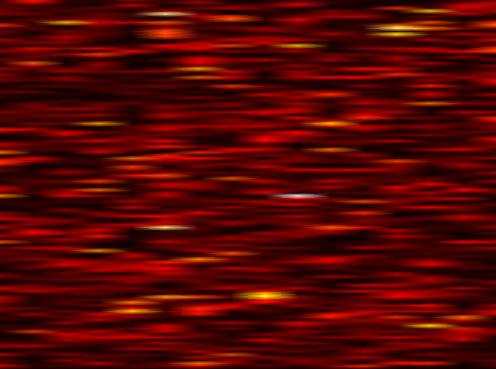
Label: UFMC